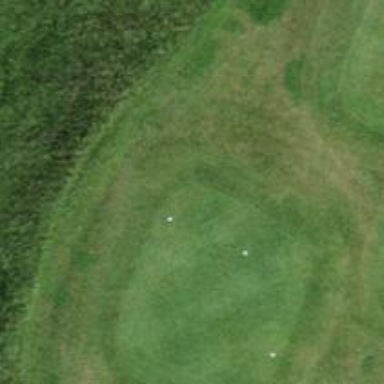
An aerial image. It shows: Grassy area designated as golf tee.